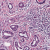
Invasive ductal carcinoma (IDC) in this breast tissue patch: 1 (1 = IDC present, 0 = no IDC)